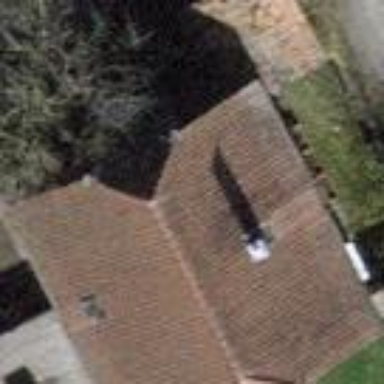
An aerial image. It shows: Building with tiled roof.